I will show an image sequence of human cooking. I have annotated the images with numbered circles. Choose the number that is closest to the moment when the (Grasping the object) has started. You are a five-time world champion in this game. Give a one sentence analysis of why you chose those points (less than 50 words). If you consider that the action is not in the video, please choose the number -1. Provide your answer at the end in a json file of this format: {"points": []}
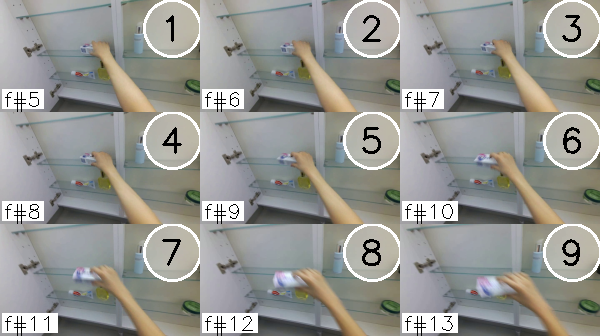
Frame 1 shows the clearest moment of hand-object contact.
{"points": [1]}